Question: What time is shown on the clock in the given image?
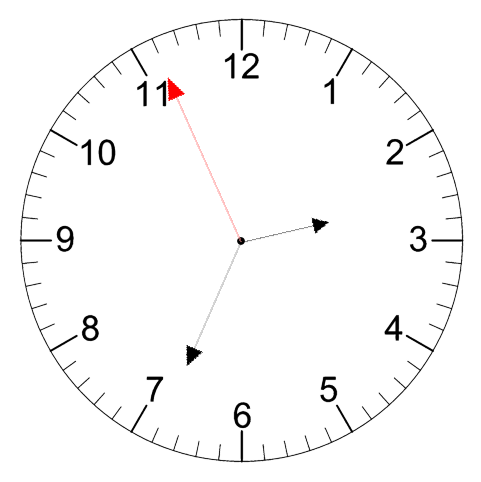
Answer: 02:33:56